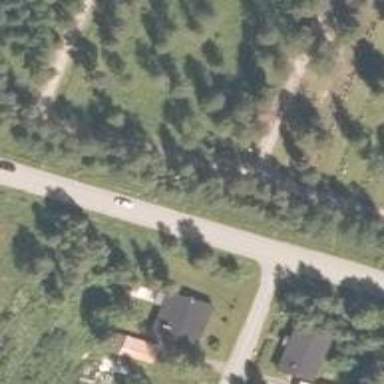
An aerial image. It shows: Footway along the road.